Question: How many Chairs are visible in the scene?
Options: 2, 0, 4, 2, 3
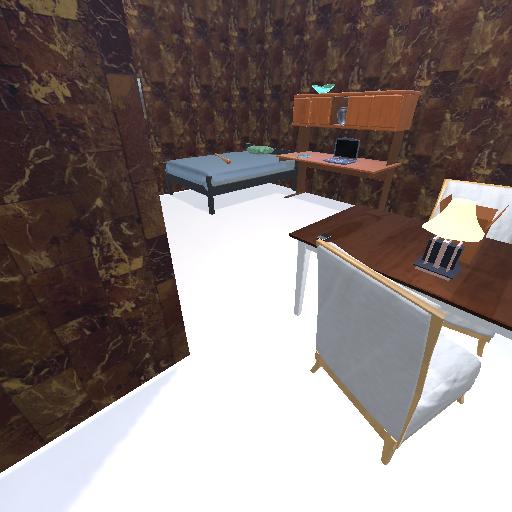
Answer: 2